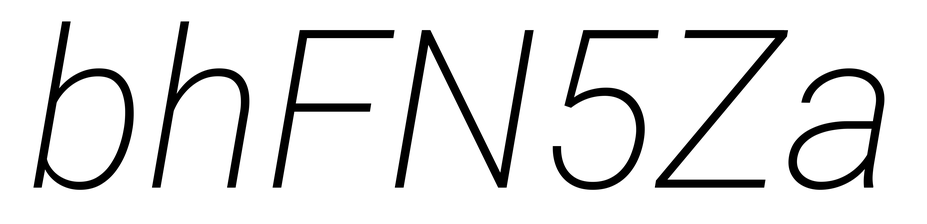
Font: Roboto-Italic_ExtraLight_Italic